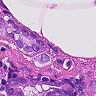
Metastatic tissue present: yes